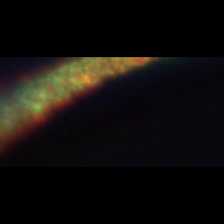
Taxon: Guinardia
Group: Diatoms